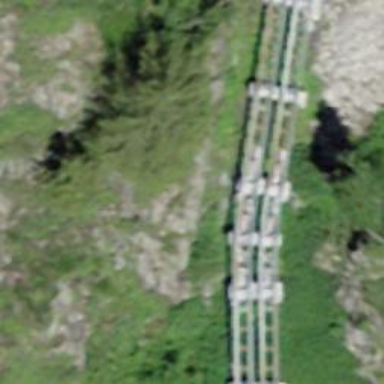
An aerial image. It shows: Disused railway bridge.